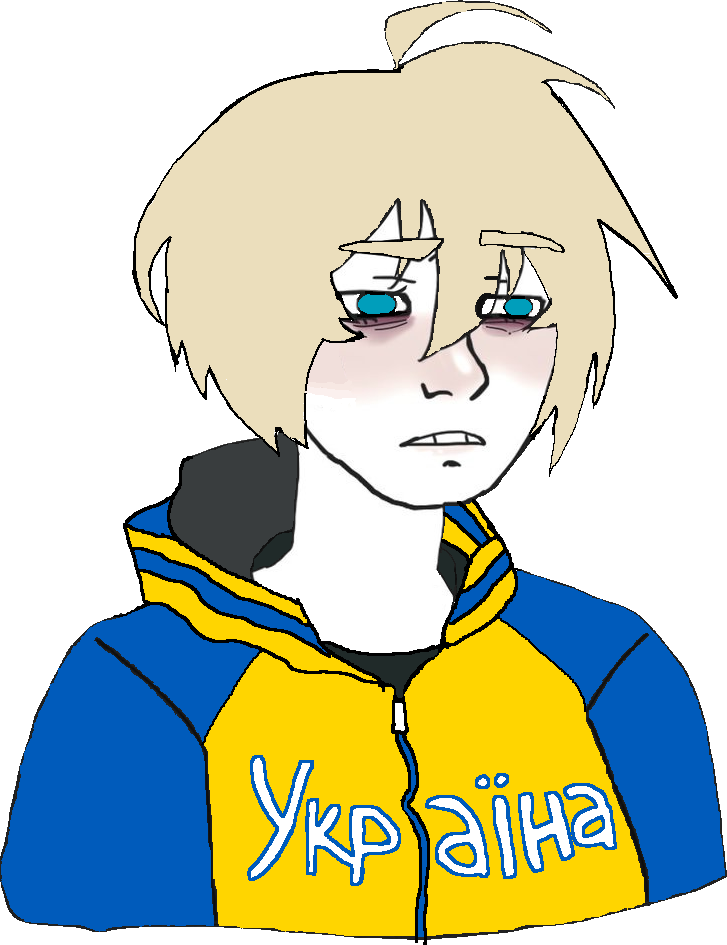
Label: 5_Twinkjak